Question: I want to connect these piecharts with arrows. I learned about the ConnectionPatch() function but it requires coordinates of axes and pie charts don't have axes, do they?
'''
import matplotlib as mpl
import matplotlib.pyplot as plt
import matplotlib.gridspec as gridspec
labels = 'Good', 'Poor', 'Mediocre'
sizes = [124, 205, 133]
gs = gridspec.GridSpec(2,5)
def make_autopct(sizes):
def my_autopct(pct):
total = sum(sizes)
val = int(round(pct*total/100.0))
return '{p:.1f}%({v:d})'.format(p=pct,v=val)
return my_autopct
plt.figure(figsize=(15,8))
plt.subplot(gs[:,2])
plt.axis('equal')
piechart = plt.pie(sizes, radius=3, labels=labels, labeldistance=1.1, textprops={'backgroundcolor':'w', 'fontsize':12}, autopct=make_autopct(sizes),
pctdistance=0.5, shadow=False, colors='w')[0]
piechart[0].set_hatch('\\\\\')
piechart[1].set_hatch('xxxx')
piechart[2].set_hatch('+++')
mpl.rcParams['font.size'] = 20
poor = [201, 25]
mediocre = [97, 32]
good = [83, 30]
label_small = "Private","Government"
plt.subplot(gs[0,0])
plt.axis('equal')
pie_poor = plt.pie(poor, labels=label_small, autopct='%1.1f%%',
pctdistance=1.5, textprops={'fontsize':8}, shadow=False, colors='w', startangle=0)[0]
pie_poor[0].set_hatch('//////')
pie_poor[1].set_hatch('....')
plt.subplot(gs[0,4])
plt.axis('equal')
pie_good = plt.pie(good, labels=label_small, autopct='%1.1f%%', pctdistance=1.4, textprops={'fontsize':8}, shadow=False, colors='w', startangle=270)[0]
pie_good[0].set_hatch('//////')
pie_good[1].set_hatch('....')
plt.subplot(gs[1,4])
plt.axis('equal')
pie_mediocre = plt.pie(mediocre, labels=label_small, autopct='%1.1f%%', pctdistance=1.3, textprops={'fontsize':8}, shadow=False, colors='w', startangle=180)[0]
pie_mediocre[0].set_hatch('//////')
pie_mediocre[1].set_hatch('....')
plt.draw()
'''

I want to connect the big wedge labeled "Poor" to the smaller pie on the left side, "Good" to the smaller pie on the upper right, and "Mediocre" to the smaller pie on the lower right with arrows.
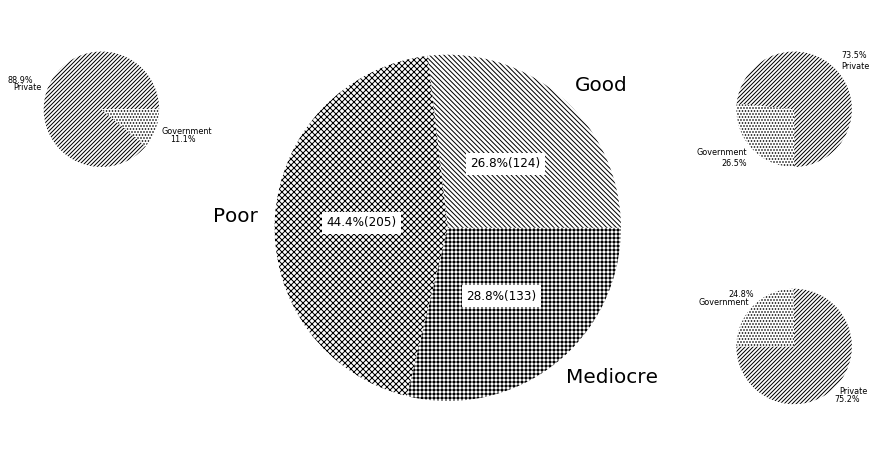
Answer: Every plot in matplotlib lives in an axes. To get a handle to the axes, use
'ax = plt.subplot(..)'. You can then use a <URL> to connect the axes.
<URL>
Complete code:
'''
import matplotlib as mpl
import matplotlib.pyplot as plt
import matplotlib.gridspec as gridspec
import numpy as np
labels = 'Good', 'Poor', 'Mediocre'
sizes = [124, 205, 133]
gs = gridspec.GridSpec(2,5)
def make_autopct(sizes):
def my_autopct(pct):
total = sum(sizes)
val = int(round(pct*total/100.0))
return '{p:.1f}%({v:d})'.format(p=pct,v=val)
return my_autopct
plt.figure(figsize=(15,8))
ax = plt.subplot(gs[:,2])
plt.axis('equal')
piechart = plt.pie(sizes, radius=3, labels=labels, labeldistance=1.1, textprops={'backgroundcolor':'w', 'fontsize':12}, autopct=make_autopct(sizes),
pctdistance=0.5, shadow=False, colors='w')[0]
piechart[0].set_hatch('\\\\\')
piechart[1].set_hatch('xxxx')
piechart[2].set_hatch('+++')
mpl.rcParams['font.size'] = 20
poor = [201, 25]
mediocre = [97, 32]
good = [83, 30]
label_small = "Private","Government"
ax1 = plt.subplot(gs[0,0])
plt.axis('equal')
pie_poor = plt.pie(poor, labels=label_small, autopct='%1.1f%%',
pctdistance=1.5, textprops={'fontsize':8}, shadow=False, colors='w', startangle=0)[0]
pie_poor[0].set_hatch('//////')
pie_poor[1].set_hatch('....')
ax2 = plt.subplot(gs[0,4])
plt.axis('equal')
pie_good = plt.pie(good, labels=label_small, autopct='%1.1f%%', pctdistance=1.4, textprops={'fontsize':8}, shadow=False, colors='w', startangle=270)[0]
pie_good[0].set_hatch('//////')
pie_good[1].set_hatch('....')
ax3 = plt.subplot(gs[1,4])
plt.axis('equal')
pie_mediocre = plt.pie(mediocre, labels=label_small, autopct='%1.1f%%', pctdistance=1.3, textprops={'fontsize':8}, shadow=False, colors='w', startangle=180)[0]
pie_mediocre[0].set_hatch('//////')
pie_mediocre[1].set_hatch('....')
from matplotlib.patches import ConnectionPatch
xy = (1, 1)
con = ConnectionPatch(xyA=(0,0), xyB=xy, coordsA="data", coordsB="data",
axesA=ax2, axesB=ax, color="crimson", lw=3)
ax2.add_artist(con)
xy = (-1, 0)
con = ConnectionPatch(xyA=(0,0), xyB=xy, coordsA="data", coordsB="data",
axesA=ax1, axesB=ax, color="darkblue", lw=3)
ax1.add_artist(con)
xy = (1, -1)
con = ConnectionPatch(xyA=(0,0), xyB=xy, coordsA="data", coordsB="data",
axesA=ax3, axesB=ax, color="gold", lw=3)
ax3.add_artist(con)
plt.show()
'''